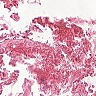
Metastatic tissue present: no